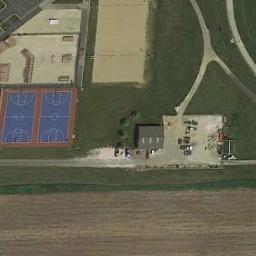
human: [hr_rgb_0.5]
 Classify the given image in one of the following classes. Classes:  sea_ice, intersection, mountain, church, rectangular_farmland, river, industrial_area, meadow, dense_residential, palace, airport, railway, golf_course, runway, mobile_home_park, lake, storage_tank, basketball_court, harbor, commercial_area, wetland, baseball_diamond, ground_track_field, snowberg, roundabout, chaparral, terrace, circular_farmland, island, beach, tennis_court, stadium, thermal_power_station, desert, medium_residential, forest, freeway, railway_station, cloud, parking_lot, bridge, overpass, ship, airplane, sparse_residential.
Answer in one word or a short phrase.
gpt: basketball_court